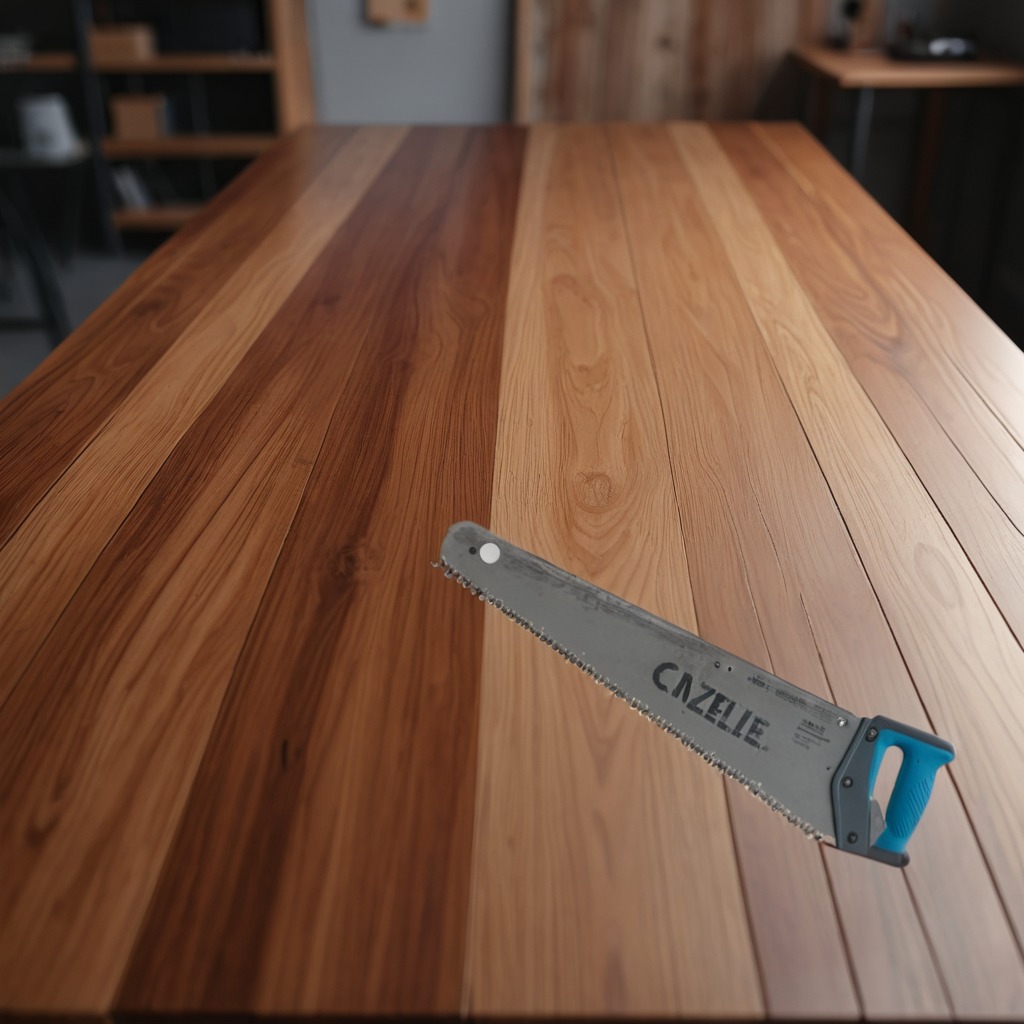
A metal saw is lying on the wooden table.